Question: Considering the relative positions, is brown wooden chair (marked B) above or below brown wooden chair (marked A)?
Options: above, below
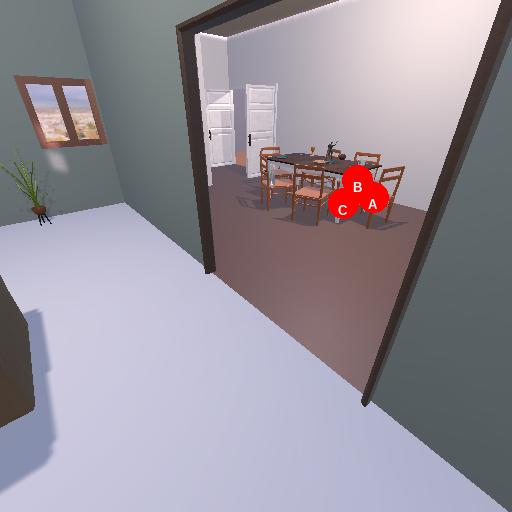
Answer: above